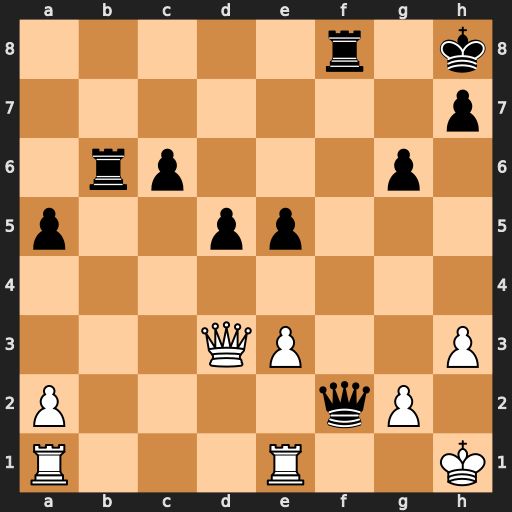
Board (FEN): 5r1k/7p/1rp3p1/p2pp3/8/3QP2P/P4qP1/R3R2K
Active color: w
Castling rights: -
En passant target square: -
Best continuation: Rf1 Qxf1+ Rxf1 Rxf1+ Qxf1